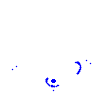
Particle: kaon